【题型】解答题　【知识点】解析几何　【难度】medium
已知椭圆 $C: \frac{x^2}{a^2} + \frac{y^2}{b^2} = 1 (a > b > 0)$ 的上顶点为 $P(0, 1)$，离心率为 $\frac{\sqrt{3}}{2}$，$A, B$ 是椭圆 $C$ 上不与点 $P$ 重合的两点，且 $\angle APB = 90^\circ$ .

(1) 求椭圆 $C$ 的方程; \\
(2) 求证： 直线 $AB$ 恒过定点; \\
(3) 求 $\triangle PAB$ 面积的最大值 .
【解答】
【答案】 (1) $\frac{x^2}{4} + y^2 = 1$; (2) 证明见解析; (3) $\frac{64}{25}$ .

【分析】 (1) 由题意得到 $a, b, c$ 的方程组，求解即得; \\
(2) 设直线 $AB$ 的方程为： $y = kx + m (m \ne 1)$，$A(x_1, y_1), B(x_2, y_2)$，联立椭圆方程，由韦达定理，结合 $\angle APB = 90^\circ$，即可求得 $m$ 的值，从而得解; \\
(3) 由弦长公式，结合三角形面积公式及函数单调性即可求解 .

【详解】 (1) 依题意有 $\begin{cases} b = 1, \\ \frac{c}{a} = \frac{\sqrt{3}}{2}, \\ a^2 = b^2 + c^2, \end{cases}$ 解得 $a = 2, c = \sqrt{3}$， \\
$\therefore$ 椭圆 $C$ 的方程为 $\frac{x^2}{4} + y^2 = 1$ .

(2) 如图，当直线 $AB$ 的倾斜角为 $90^\circ$ 时，显然不合题意;

设直线 $AB$ 的方程为： $y = kx + m (m \ne 1)$，$A(x_1, y_1), B(x_2, y_2)$ . \\
联立 $\begin{cases} y = kx + m, \\ \frac{x^2}{4} + y^2 = 1, \end{cases}$ 消去 $y$ 得 $(4k^2 + 1)x^2 + 8kmx + 4m^2 - 4 = 0$ . \\
$\therefore \Delta = 64k^2m^2 - 4(4k^2 + 1)(4m^2 - 4) = 16(4k^2 + 1 - m^2) > 0$，即 $4k^2 + 1 > m^2$ . \\
$\therefore x_1 + x_2 = \frac{-8km}{4k^2+1}, x_1x_2 = \frac{4m^2-4}{4k^2+1}$ . \\
$\because \angle APB = 90^\circ, \therefore \vec{PA} \cdot \vec{PB} = 0$ \\
又 $\because \vec{PA} = (x_1, y_1 - 1), \vec{PB} = (x_2, y_2 - 1)$， \\
$\therefore x_1x_2 + (y_1 - 1)(y_2 - 1) = x_1x_2 + (kx_1 + m - 1)(kx_2 + m - 1) = 0$， \\
$\therefore (k^2 + 1)x_1x_2 + k(m - 1)(x_1 + x_2) + m^2 - 2m + 1 = 0$， \\
即 $(k^2 + 1) \frac{4m^2-4}{4k^2+1} + k(m - 1) \left( \frac{-8km}{4k^2+1} \right) + m^2 - 2m + 1 = 0$， \\
$\therefore 5m^2 - 2m - 3 = 0$，解得 $m = -\frac{3}{5}$ 或 $m = 1$ （ 舍 ） . \\
$\therefore$ 直线 $AB$ 的方程为： $y = kx - \frac{3}{5}$，即直线 $AB$ 过定点 $(0, -\frac{3}{5})$ .

(3) $\because$ 点 $P$ 到直线 $AB$ 的距离 $d = \frac{8}{5\sqrt{1+k^2}}$， \\
$|AB| = \sqrt{1 + k^2} |x_1 - x_2|$， \\
$\therefore \triangle PAB$ 的面积 $S_{\triangle PAB} = \frac{1}{2} |AB| d = \frac{1}{2} \times \frac{8}{5\sqrt{1+k^2}} \times \sqrt{1 + k^2} |x_1 - x_2|$ \\
$= \frac{4}{5} |x_1 - x_2| = \frac{4}{5} \sqrt{(x_1 + x_2)^2 - 4x_1x_2}$ \\
$= \frac{4}{5} \sqrt{\left( \frac{-8km}{4k^2 + 1} \right)^2 - 4 \frac{4m^2 - 4}{4k^2 + 1}}$ \\
$= \frac{16}{5} \times \sqrt{\frac{4k^2 + \frac{16}{25}}{4k^2 + 1}}$ \\
令 $\sqrt{4k^2 + \frac{16}{25}} = t$，则 $t \ge \frac{4}{5}$， \\
$\therefore S_{\triangle PAB} = \frac{16}{5} \times \frac{t}{t^2 + \frac{9}{25}} = \frac{16}{5} \times \frac{1}{t + \frac{9}{25t}}$， \\
因函数 $y = t + \frac{9}{25t}$ 在 $(0, \frac{3}{5})$ 上单调递减; 在 $(\frac{3}{5}, +\infty)$ 上单调递增， \\
所以当 $t = \frac{4}{5}$ 时，$y = t + \frac{9}{25t}$ 取得最小值 $\frac{5}{4}$，即 $t + \frac{9}{25t} \ge \frac{5}{4}$， \\
故 $S_{\triangle PAB} = \frac{16}{5} \times \frac{1}{\frac{5}{4}} \le \frac{64}{25}$， \\
即 $\triangle PAB$ 面积的最大值为 $\frac{64}{25}$ .

【点睛】 (2) 题的关键在于根据 $\angle APB = 90^\circ$，利用向量点乘和韦达定理配合，推理得到 $m = -\frac{3}{5}$; (3) 题的关键在于利用弦长公式和面积公式求得 $S_{\triangle PAB}$ 的表达式后，需要换元，将问题转化为利用对勾函数单调性求解的最值问题 .

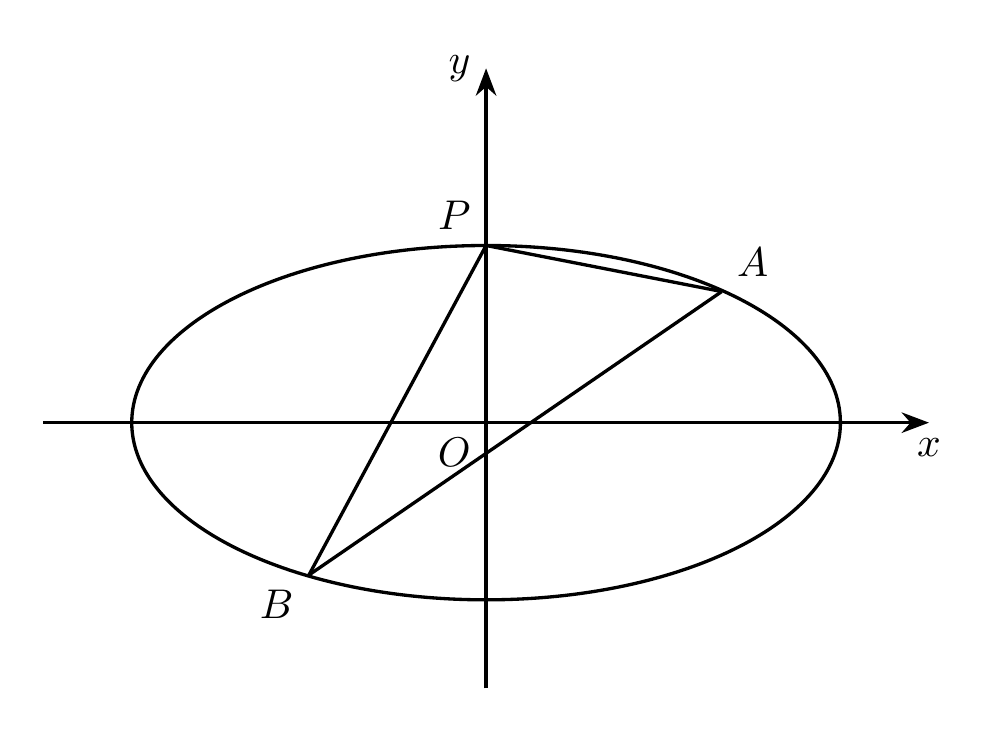